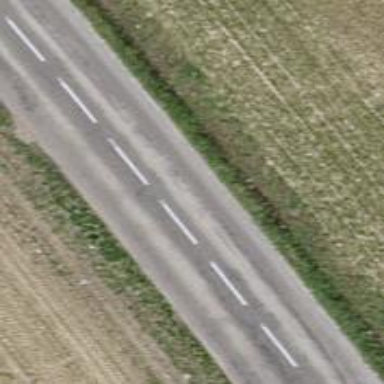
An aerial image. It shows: Tertiary road.